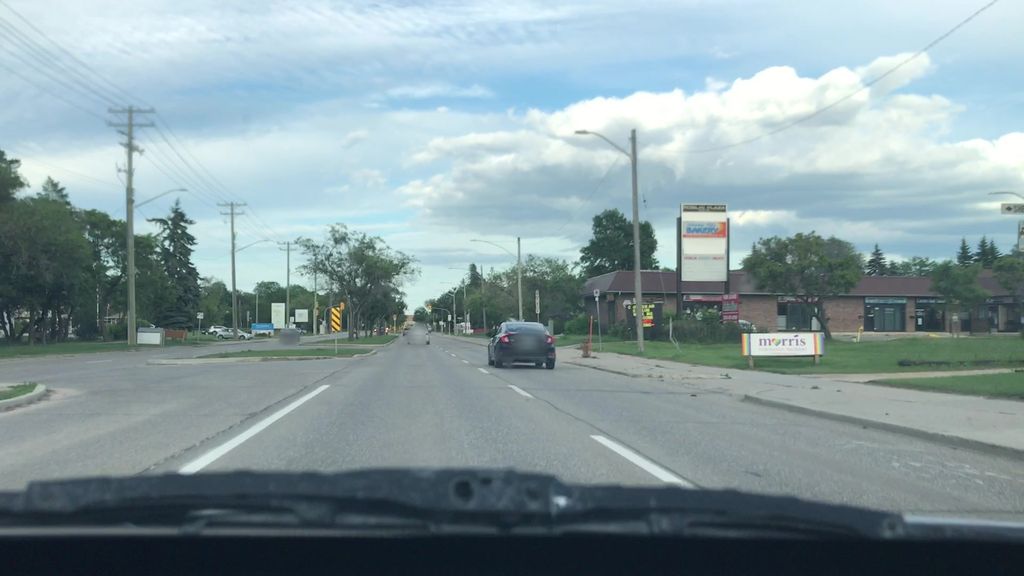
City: winnipeg